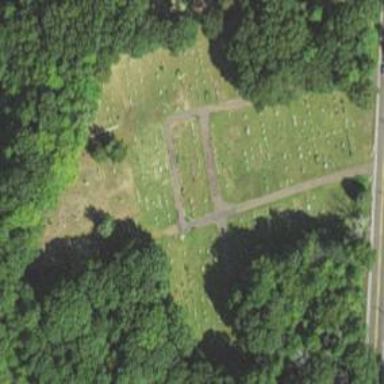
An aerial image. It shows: Cemetery area categorized as cemetery.